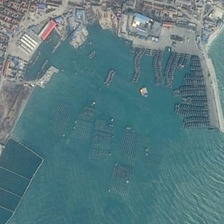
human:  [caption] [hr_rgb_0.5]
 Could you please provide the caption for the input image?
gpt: many boats are in a port near many buildings .

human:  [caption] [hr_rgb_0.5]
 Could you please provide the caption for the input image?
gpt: many boats are in a port near many buildings .

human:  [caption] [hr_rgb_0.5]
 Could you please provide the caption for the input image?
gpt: many boats are in a port near many buildings .

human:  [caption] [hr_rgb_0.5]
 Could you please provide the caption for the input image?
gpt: many boats are in a port near many buildings .

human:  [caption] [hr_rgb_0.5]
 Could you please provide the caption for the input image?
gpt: many boats are in a port near many buildings .